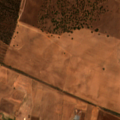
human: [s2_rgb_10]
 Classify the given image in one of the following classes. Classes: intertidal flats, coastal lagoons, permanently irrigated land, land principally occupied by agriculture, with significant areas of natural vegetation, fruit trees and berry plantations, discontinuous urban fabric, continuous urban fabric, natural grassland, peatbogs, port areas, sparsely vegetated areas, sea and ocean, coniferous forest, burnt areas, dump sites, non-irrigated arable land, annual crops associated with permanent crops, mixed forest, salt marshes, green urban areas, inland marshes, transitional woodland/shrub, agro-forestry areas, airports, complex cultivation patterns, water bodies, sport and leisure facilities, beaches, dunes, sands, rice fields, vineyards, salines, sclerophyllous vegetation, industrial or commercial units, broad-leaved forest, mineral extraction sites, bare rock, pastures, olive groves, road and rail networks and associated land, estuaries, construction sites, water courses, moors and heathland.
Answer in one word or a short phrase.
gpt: non-irrigated arable land, pastures, annual crops associated with permanent crops, agro-forestry areas, transitional woodland/shrub